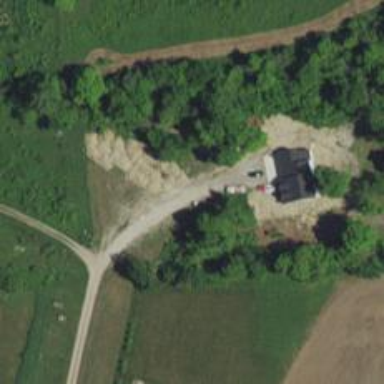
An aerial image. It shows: Driveway leading to service road.